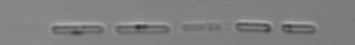
Label: Skeletonema